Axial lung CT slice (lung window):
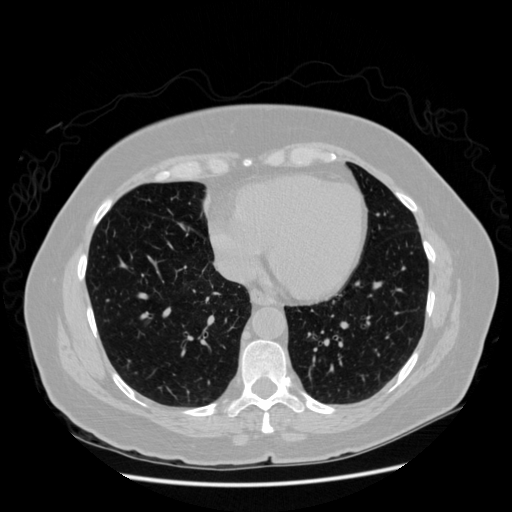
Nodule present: no